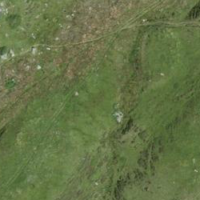
EUNIS habitat code: 26
Species observed at this site:
Corvus corone
Anthus trivialis
Oenanthe oenanthe
Prunella modularis
Turdus viscivorus
Sylvia atricapilla
Spinus spinus
Carduelis citrinella
Alauda arvensis
Pica pica
Phoenicurus ochruros
Nucifraga caryocatactes
Falco tinnunculus
Corvus corax
Periparus ater
Linaria cannabina
Troglodytes troglodytes
Fringilla coelebs
Passer domesticus
Turdus torquatus
Ptyonoprogne rupestris
Carduelis carduelis
Turdus merula
Saxicola rubetra
Milvus migrans
Turdus pilaris
Pyrrhocorax graculus
Aquila chrysaetos
Motacilla alba
Delichon urbicum